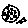
Label: moon